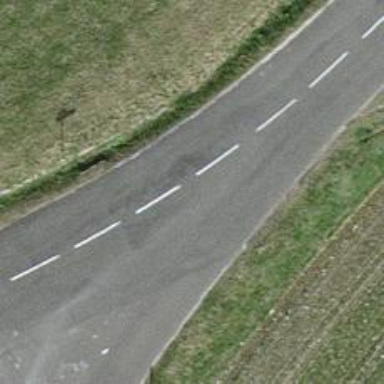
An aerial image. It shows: Tertiary road.